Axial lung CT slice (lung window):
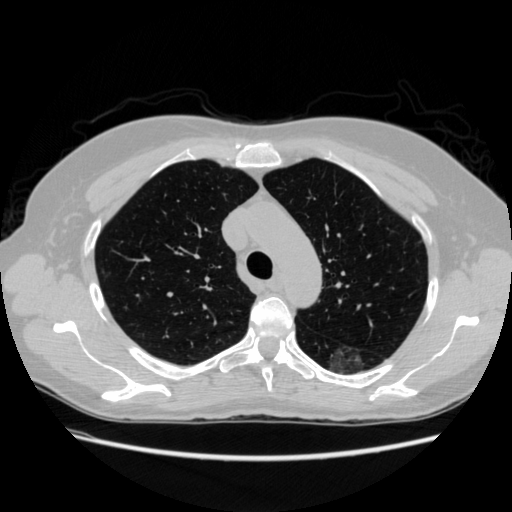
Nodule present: yes
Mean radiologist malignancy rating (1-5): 4.5